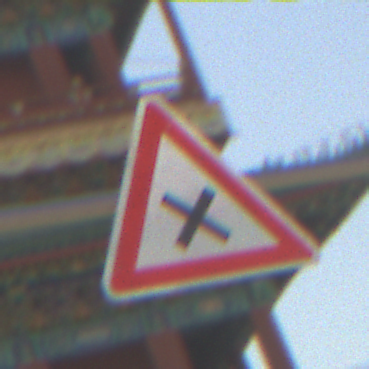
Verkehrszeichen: KreuzungOderEinmuendung
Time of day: MorningAfternoon
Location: Outdoor (Suburban)
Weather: Clear
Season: NotSpecified
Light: Natural